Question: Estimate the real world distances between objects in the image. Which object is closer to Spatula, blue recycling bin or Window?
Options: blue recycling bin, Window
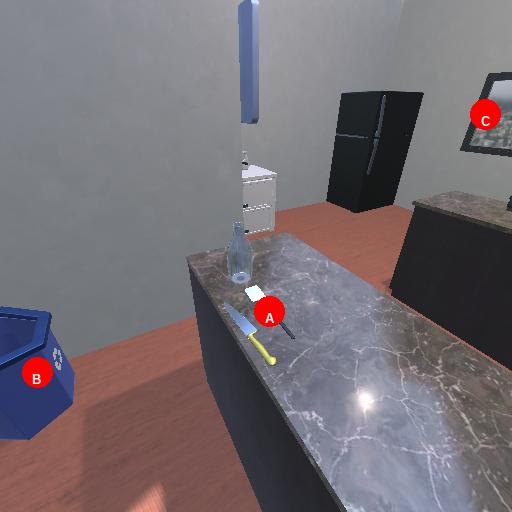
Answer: blue recycling bin